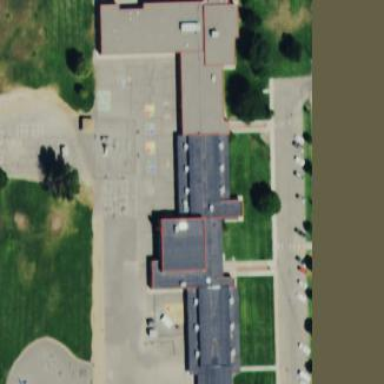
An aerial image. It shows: School building.